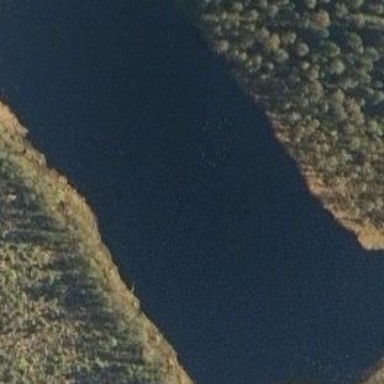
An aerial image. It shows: Serene lake surrounded by nature.